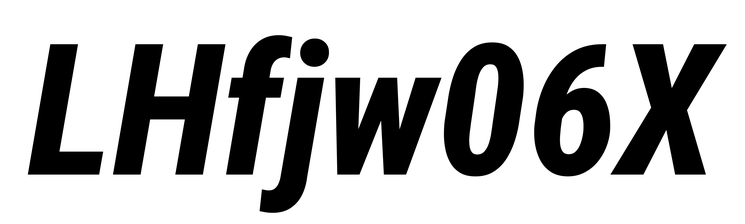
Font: Roboto-Italic_Condensed_ExtraBold_Italic